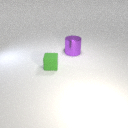
small green rubber cube to the left of large purple metal cylinder